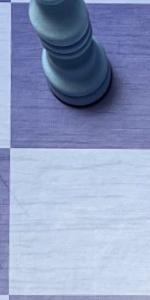
Label: Empty